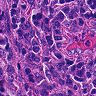
Metastatic tissue present: no